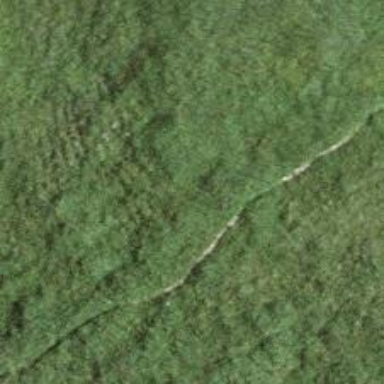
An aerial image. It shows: Path.